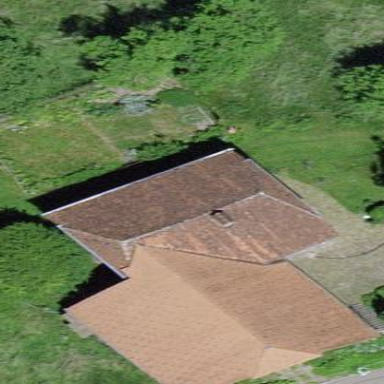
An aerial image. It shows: Farm building.